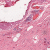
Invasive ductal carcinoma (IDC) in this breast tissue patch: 0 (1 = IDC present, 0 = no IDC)